Field crop: maize
Growth stage: 1
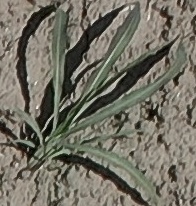
Species: sorghum